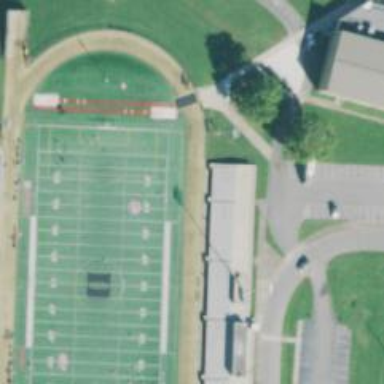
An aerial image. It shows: The artificial turf pitch at Dyersburg High School Trojans' J.C. Sawyer Stadium is used for both American football and soccer.